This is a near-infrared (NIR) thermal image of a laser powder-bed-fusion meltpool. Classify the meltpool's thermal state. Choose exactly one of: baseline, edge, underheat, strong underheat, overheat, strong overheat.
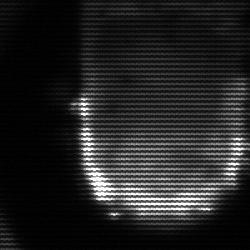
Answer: baseline